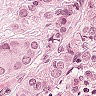
Metastatic tissue present: yes